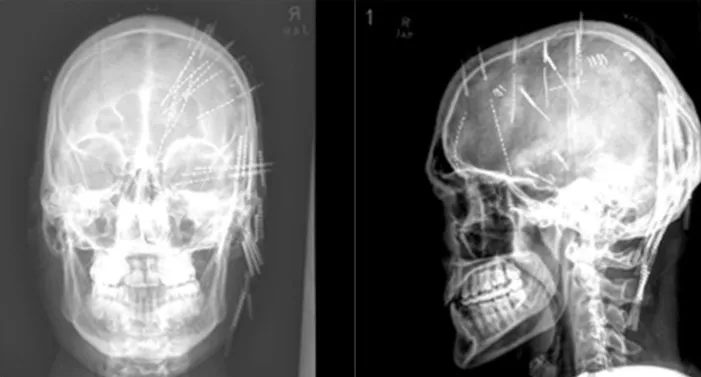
Final placement of sEEG electrodes under X-ray. Post implantation X-ray showing right hemisphere depth electrode placement.
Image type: radiology (x_ray)